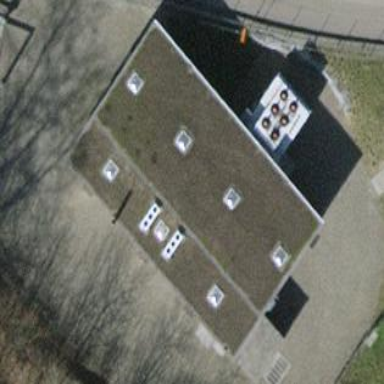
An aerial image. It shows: Service building.